Question: I'm have been trying to get the header of the table scrolling along with the 'UITableView'. It's finally working, however, now there's (see screenshot). I had difficulty getting the map in the table header section to scroll with the table and also to get the UIButton to trigger within the table header with a user touch (the UIButton simply expands the map to full screen.).
I asked a question related to this yesterday regarding the scrolling and button touch. Those are working now - I'm sure the coding could be done better, but this is what I have at the moment and have to get this done asap. If I can resolve this whitespace issue I can refactor and optimize the code later.
thanks for any help with this.
notice the whitespace under the map and above the table view in the screenshot - I want to bring the table view so it's close to the map.

in my 'viewDidLoad': method
'''
// mapview
self.topMapView = [[MKMapView alloc] initWithFrame:CGRectMake(0, 0, 320, 140)];
self.tableView = [[UITableView alloc] initWithFrame:CGRectMake(0,0,self.view.frame.size.height,self.view.frame.size.height)];
self.tableView.dataSource = self;
self.tableView.delegate = self;
self.tableView.backgroundColor = [UIColor whiteColor];
[self.view addSubview:self.tableView];
'''
then in the 'viewForHeaderInSection:' method (It was suggested that this be done in the 'viewDidLoad:' method and I tried that but it gave me more problems
'''
- (UIView *)tableView:(UITableView *)tableView viewForHeaderInSection:(NSInteger)section {
UIView *headerView = [[UIView alloc] initWithFrame:CGRectMake(0,0, 320, 140)];
UIButton *showMapButton = [UIButton buttonWithType:UIButtonTypeRoundedRect];
showMapButton.frame = CGRectMake(0.0, 0, 320.0, 140.0);
[showMapButton setTitle:@"show map" forState:UIControlStateNormal];
[showMapButton addTarget:self
action:@selector(mapDetailViewDisplay:)
forControlEvents:UIControlEventTouchDown];
[headerView addSubview:self.topMapView];
[headerView showMapButton];
self.tableView.tableHeaderView = headerView;
return headerView;
}
- (CGFloat)tableView:(UITableView *)tableView heightForHeaderInSection:(NSInteger)section {
return 140;
}
'''
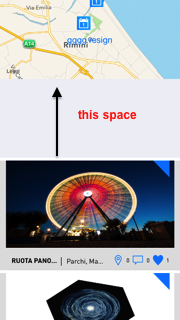
Answer: try to move all code in '- (UIView *)tableView:(UITableView *)tableView viewForHeaderInSection:(NSInteger)section' leaving only 'return headerView'
in 'viewDidLoad'
and change
'''
UIView *headerView = [[UIView alloc] init];
'''
instead of
'''
UIView *headerView = [[UIView alloc] initWithFrame:CGRectMake(0,0, 320, 140)];
'''